Question: I have noticed that in some apps they use what appears to be the the native display screen for a contact, it shows the contact photo, name, phone numbers and options to text message and add to favourites.
But it also will have some customized fields in it also like missed calls or some other non native contact information,
Here is an example screen shot taken from the Viber application:

I am quite new to iPhone development and I was wondering if this screen is made available to developers so that a contacts information can be presented from within an application with custom fields or if it is not and has to be developed from scratch?
Thanks for the help, with it I have successfully recreated the screen in a static manner, I have one more question and that is how would I make the cell that has the outgoing calls in it react to dymanic data?
So for instance there could be 10 calls there, so how do I adjust the size of the cell on the fly? And also whats the best object to use to allow the calls to be displayed? At the moment I'm using a UITextView to display the static data but I dont think this will work for dynamic data?
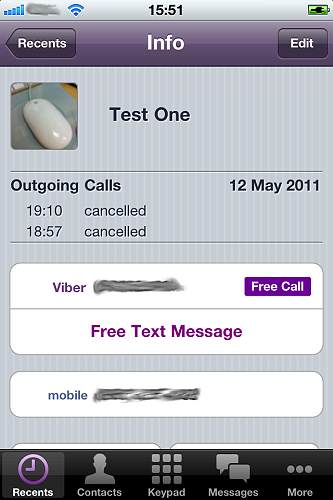
Answer: I think the developer made this screen there self, it just an UITableView with some custom UITableViewcells.
You can use the UITableView haderView property to insert the the top view with the image.
The just add sections for all the white cells, make use the the tableview style is set to grouped.